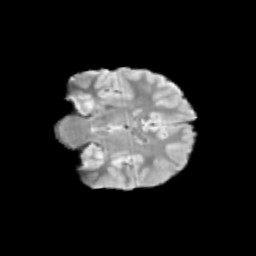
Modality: T2w
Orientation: coronal
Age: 11
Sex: male
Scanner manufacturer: siemens
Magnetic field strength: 3 T
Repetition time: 3.8 s
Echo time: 0.07 s